Field crop: tomato
Growth stage: 1
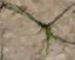
Species: cyperus